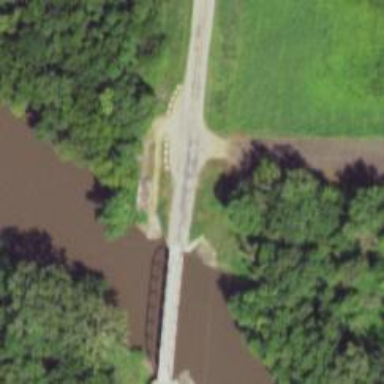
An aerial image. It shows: Unclassified road with bridge.